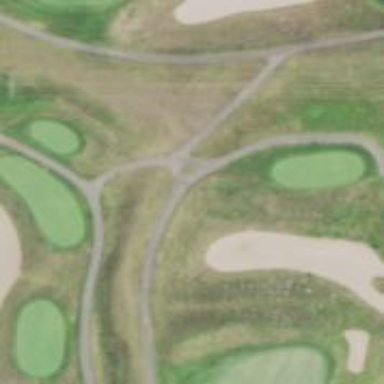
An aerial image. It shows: Path designed for golf carts.